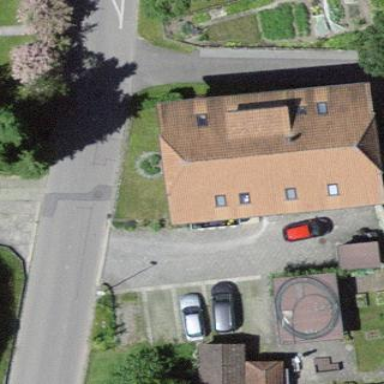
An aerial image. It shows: Residential building.